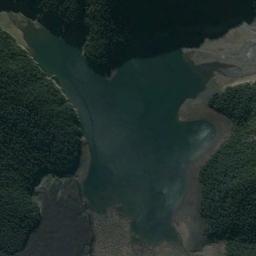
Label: lake